Interaction volume radius: 10 \u00c5
Interaction volume height: 15 \u00c5
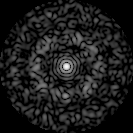
Disorder parameter: 0.8555